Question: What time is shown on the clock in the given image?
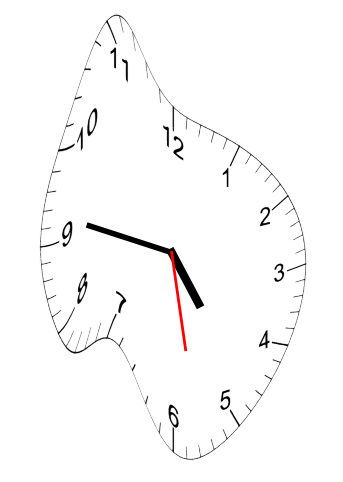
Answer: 04:46:28